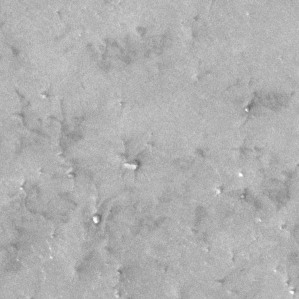
Label: frost